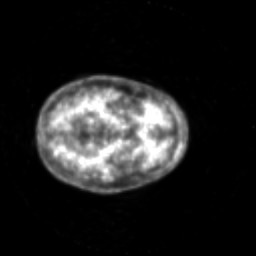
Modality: PET
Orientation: axial
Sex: female
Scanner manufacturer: siemens